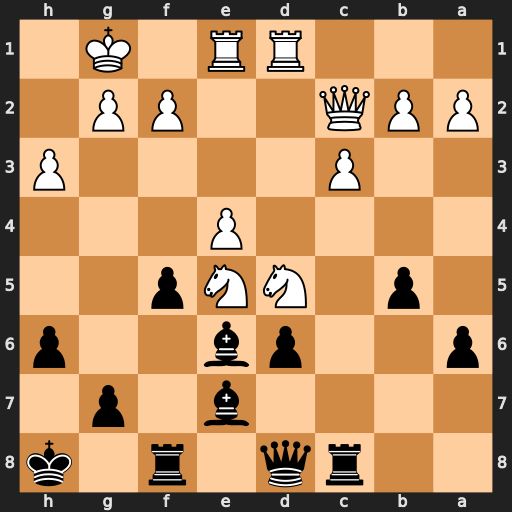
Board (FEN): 2rq1r1k/4b1p1/p2pb2p/1p1NNp2/4P3/2P4P/PPQ2PP1/3RR1K1
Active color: b
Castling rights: -
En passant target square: -
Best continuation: dxe5 Nf4 exf4